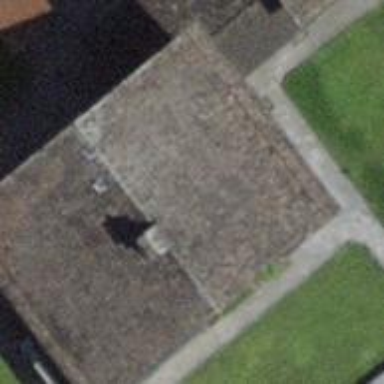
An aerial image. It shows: Building with gabled roof oriented across its structure.